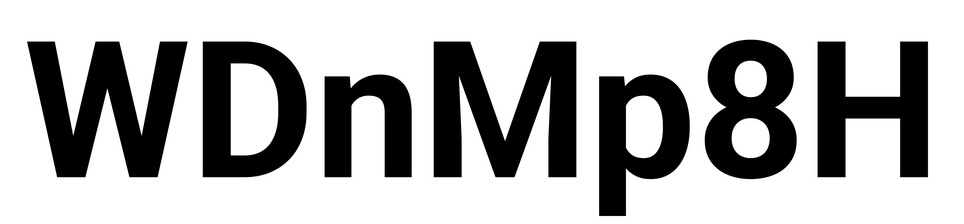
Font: Roboto_Bold